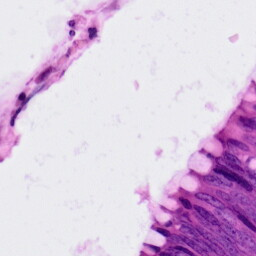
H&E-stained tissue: Colon